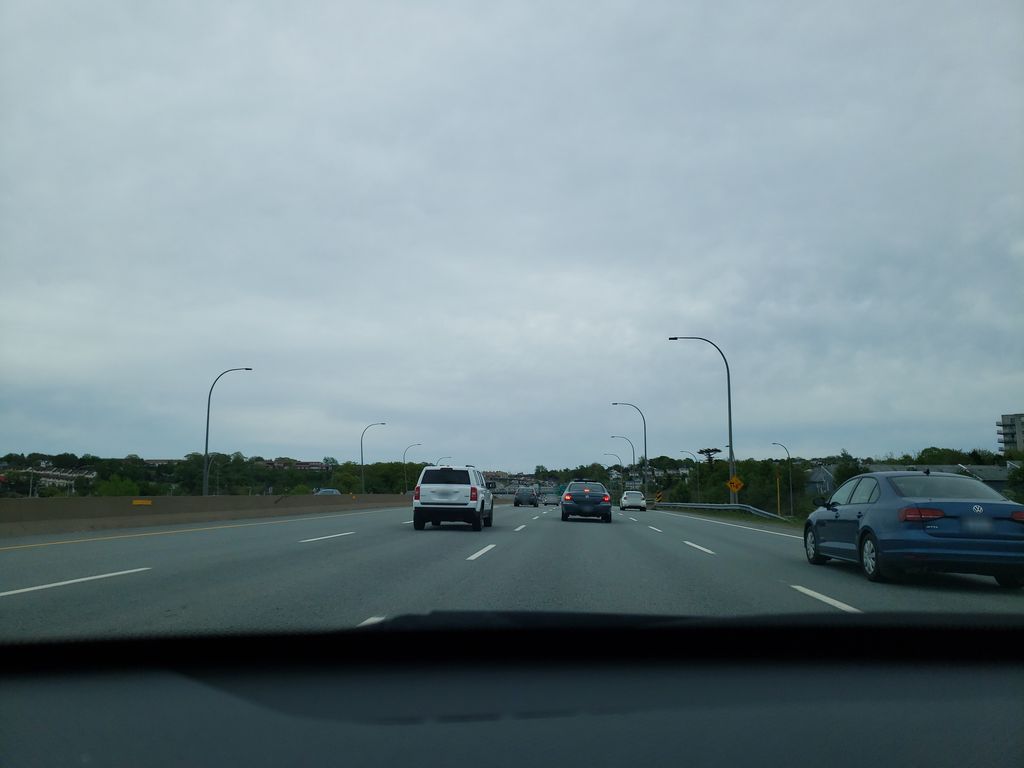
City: halifax